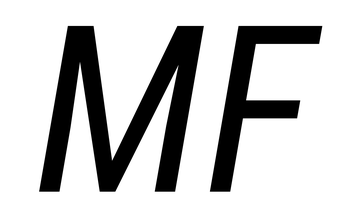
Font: Roboto-Italic_Condensed_Italic